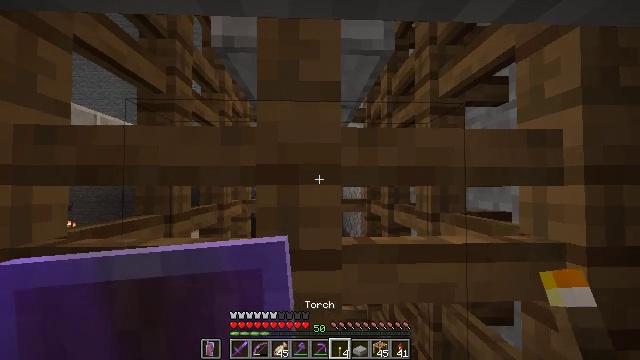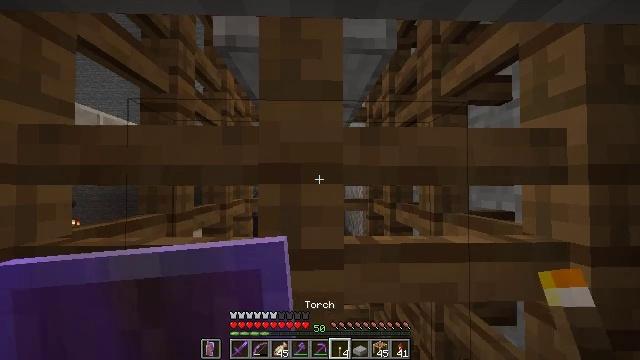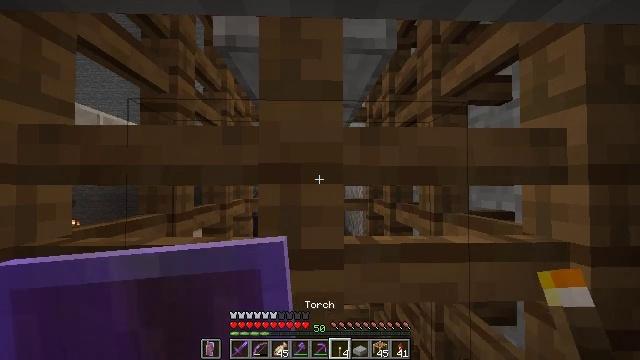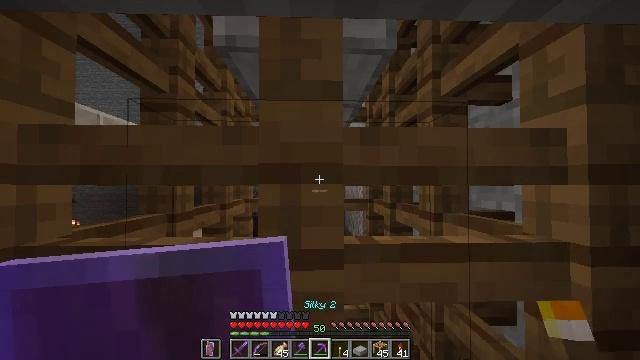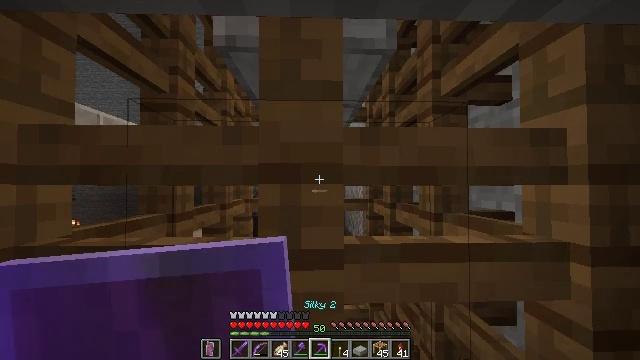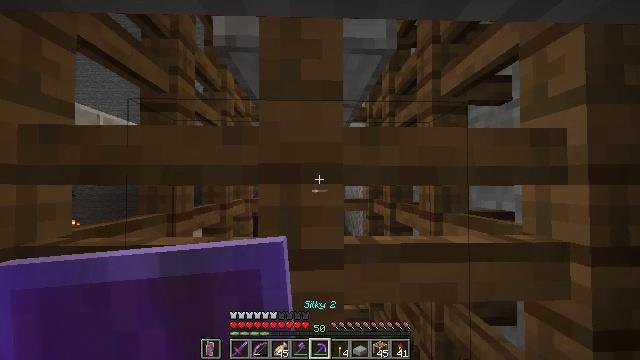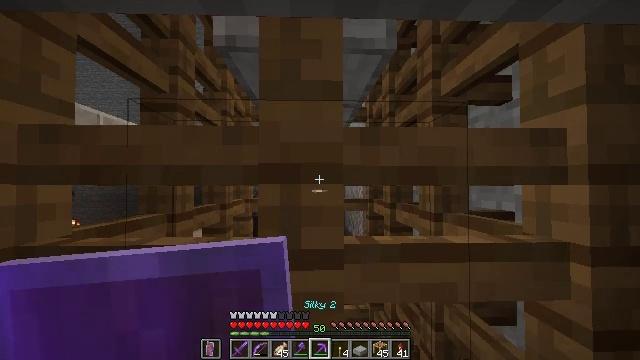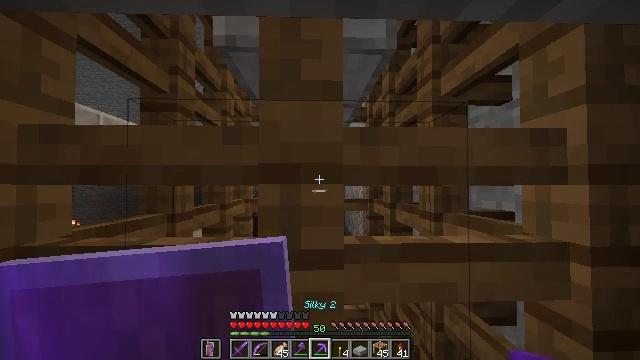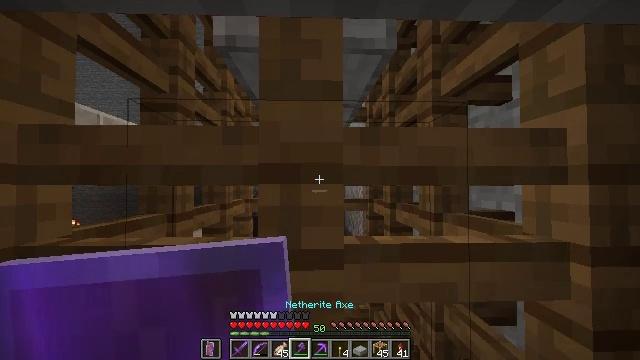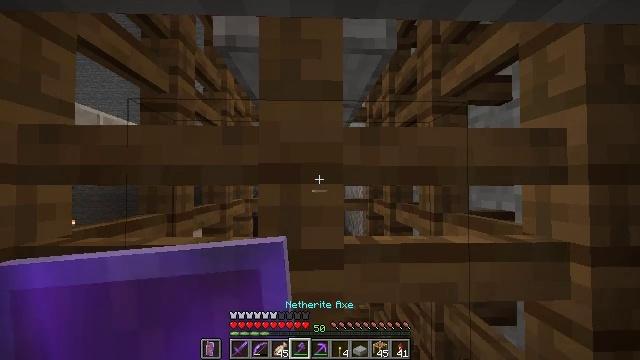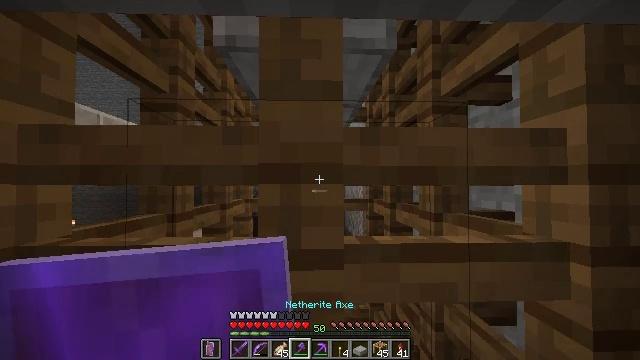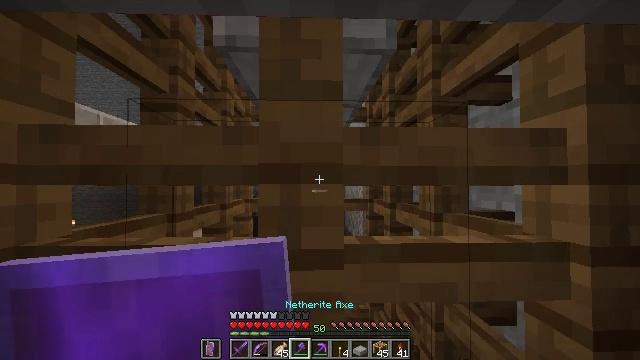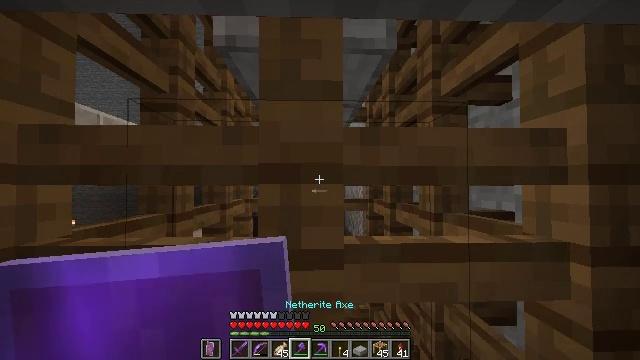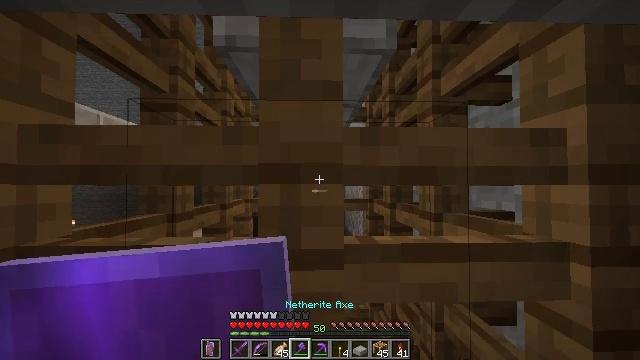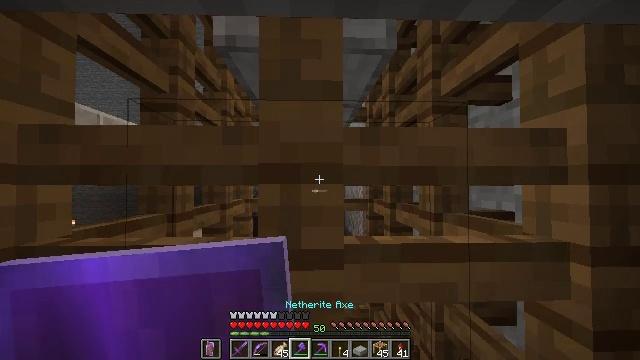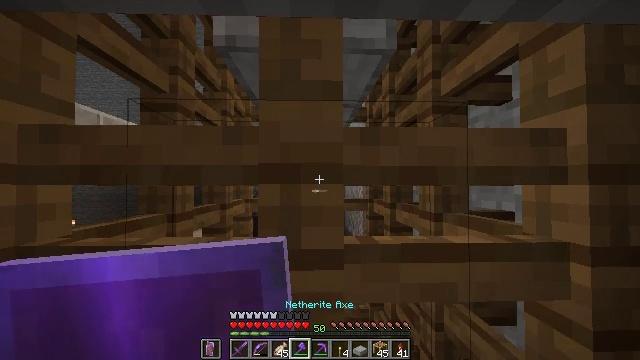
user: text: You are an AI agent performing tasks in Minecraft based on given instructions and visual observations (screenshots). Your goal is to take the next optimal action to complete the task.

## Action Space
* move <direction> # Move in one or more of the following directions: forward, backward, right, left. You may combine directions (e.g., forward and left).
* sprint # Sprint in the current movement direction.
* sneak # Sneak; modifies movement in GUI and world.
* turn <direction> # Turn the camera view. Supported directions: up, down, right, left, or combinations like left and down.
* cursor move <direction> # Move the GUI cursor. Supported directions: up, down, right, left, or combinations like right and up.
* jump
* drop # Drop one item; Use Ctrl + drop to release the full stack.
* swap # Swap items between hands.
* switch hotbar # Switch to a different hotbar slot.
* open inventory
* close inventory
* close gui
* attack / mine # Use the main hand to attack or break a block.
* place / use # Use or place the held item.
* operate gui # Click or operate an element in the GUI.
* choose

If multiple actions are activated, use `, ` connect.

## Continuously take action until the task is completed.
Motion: motion action
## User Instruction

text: Remove the spruce fence from the structure.
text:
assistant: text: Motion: no_op
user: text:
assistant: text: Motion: no_op
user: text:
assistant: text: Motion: no_op
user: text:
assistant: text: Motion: no_op
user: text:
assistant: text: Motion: no_op
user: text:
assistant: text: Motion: no_op
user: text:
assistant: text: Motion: no_op
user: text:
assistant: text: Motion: no_op
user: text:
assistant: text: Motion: no_op
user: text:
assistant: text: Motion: no_op
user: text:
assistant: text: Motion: no_op
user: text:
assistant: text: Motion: no_op
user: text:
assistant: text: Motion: no_op
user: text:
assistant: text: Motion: no_op
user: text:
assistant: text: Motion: no_op
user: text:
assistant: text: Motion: no_op
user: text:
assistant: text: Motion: no_op
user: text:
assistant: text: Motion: no_op
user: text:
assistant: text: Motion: no_op
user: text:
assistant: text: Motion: attack / mine
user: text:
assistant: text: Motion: attack / mine
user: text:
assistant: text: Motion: attack / mine
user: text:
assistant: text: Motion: attack / mine
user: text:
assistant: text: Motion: attack / mine
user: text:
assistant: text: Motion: no_op
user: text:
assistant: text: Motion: no_op
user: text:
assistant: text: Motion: no_op
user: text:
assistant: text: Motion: no_op
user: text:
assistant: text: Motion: no_op
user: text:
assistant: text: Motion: no_op